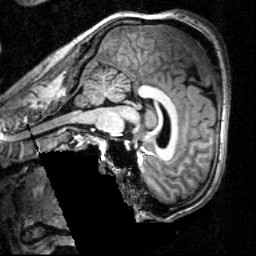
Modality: T1w
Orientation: sagittal
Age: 31
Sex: male